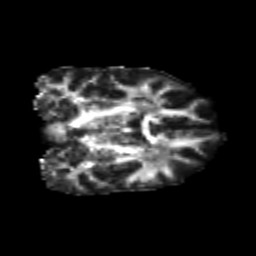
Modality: FA
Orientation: coronal
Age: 24
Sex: female
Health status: healthy
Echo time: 0.074 s